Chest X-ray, PA view. Patient: 62 years old, sex F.
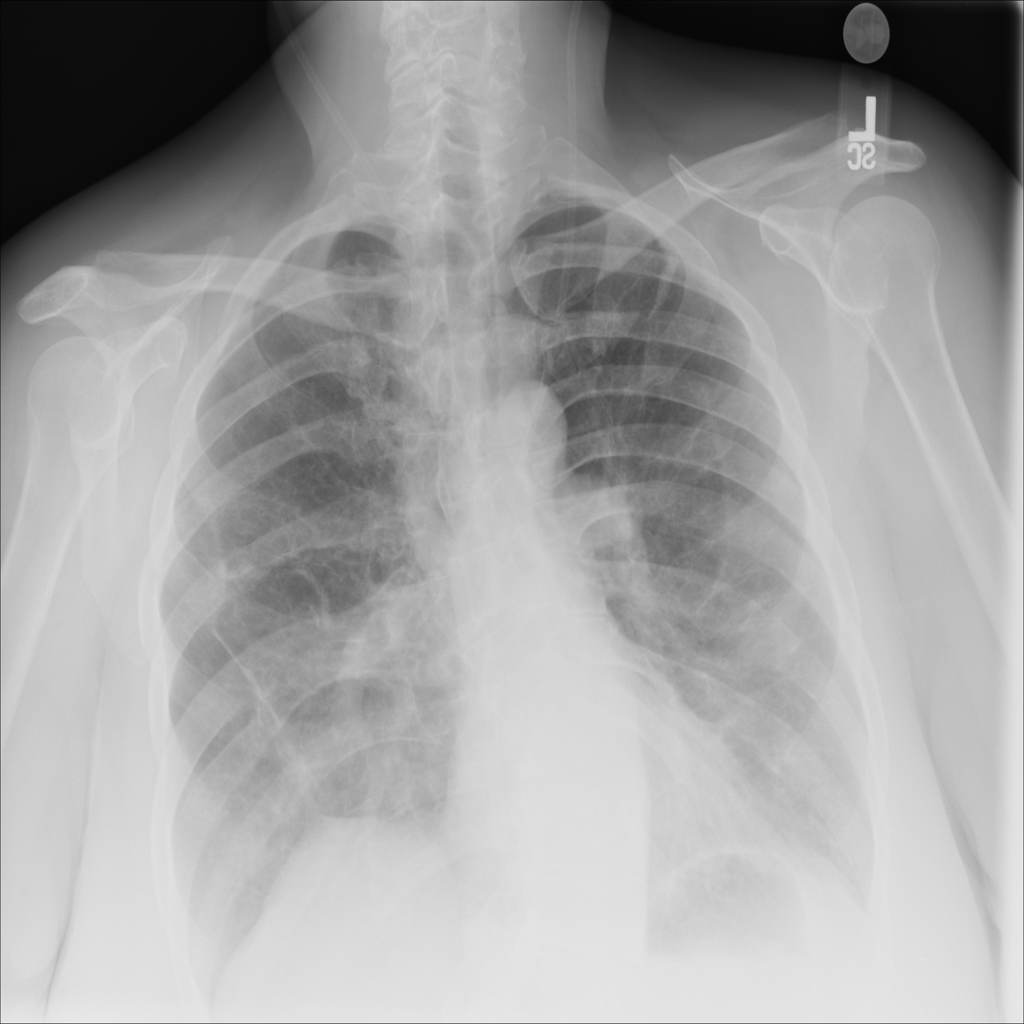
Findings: No Finding